Field crop: tomato
Growth stage: 2
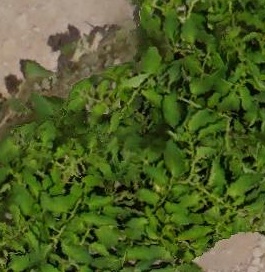
Species: tomato